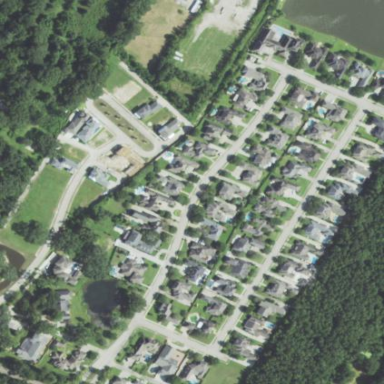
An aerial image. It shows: This residential area consists of single-family homes.